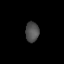
Tissue: lung
Cell type: T cells
Senescence score: 0.2086
Nuclear area (px): 265
Mean DAPI intensity: 78.996